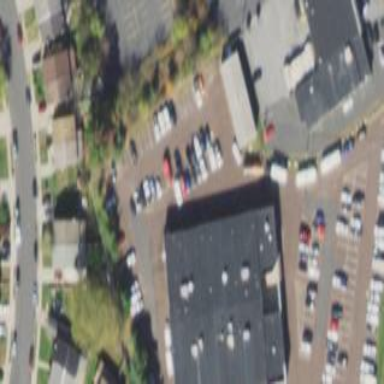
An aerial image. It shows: Building used as car repair shop.